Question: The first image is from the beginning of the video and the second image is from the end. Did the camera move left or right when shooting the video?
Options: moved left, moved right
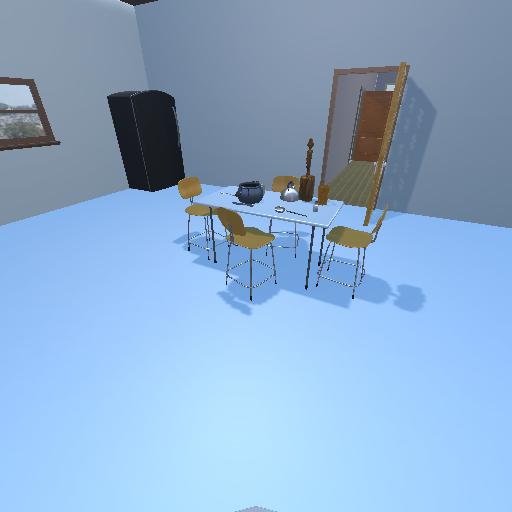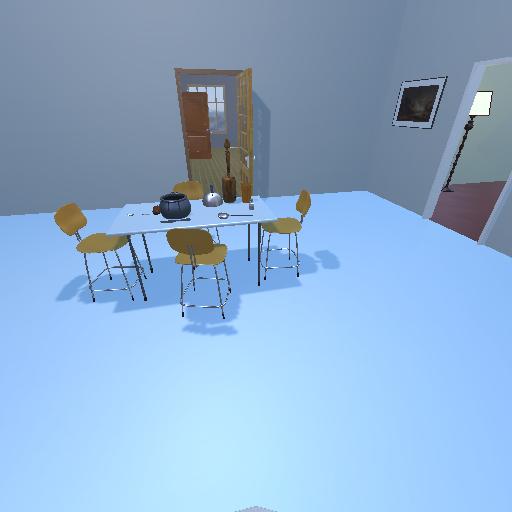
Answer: moved left